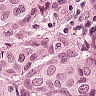
Metastatic tissue present: yes